Question: Starting this morning, if I try to write in the following method using autocomplete code, Eclipse don't suggest nothing.
for example, if I write :
if(view. ..... then the autocomplete code not appear and if I click CTRL + SPACE the eclipse show error :the method must override a superclass method
my JRE is 1.6 already, so I don't know what to do.
Any help?
'''
mAdapter.setViewBinder(new ViewBinder() {
@Override
public boolean setViewValue(View view, Cursor cursor, int columnIndex) {
final long id = cursor.getLong(cursor.getColumnIndex("_id"));
if (view.getId() == R.id.checkBox1) {
CheckBox v = (CheckBox) view;
v.setOnCheckedChangeListener(RecordsList.this);
v.setTag(id);
if (selectedRows.contains(String.valueOf(id))) {
v.setChecked(true);
} else {
v.setChecked(false);
}
return true;
}
'''
}

this happend if I use:
'''
mAdapter.setViewBinder(new ViewBinder() {
@Override
public boolean setViewValue(View view, Cursor cursor, int columnIndex) {
v
return false;
}
'''
});
But if I use the following way, work ok:
'''
mAdapter.setViewBinder(ViewBinder);
private ViewBinder ViewBinder = new ViewBinder() {
@Override
public boolean setViewValue(View view, Cursor cursor, int columnIndex) {
}
'''
}
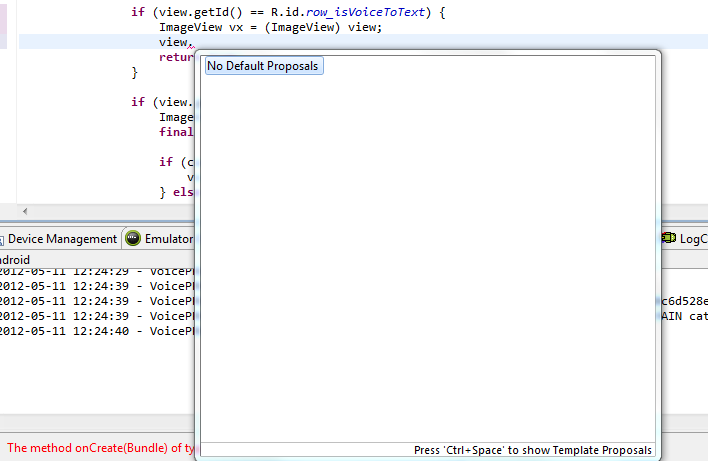
Answer: Worst case scenario, remove the eclipse project and reimport it. If the JDT cache is corrupted, it will be rebuilt.